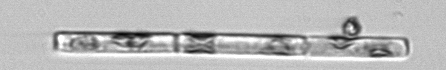
Label: Guinardia_delicatula